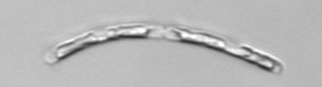
Label: Guinardia_striata